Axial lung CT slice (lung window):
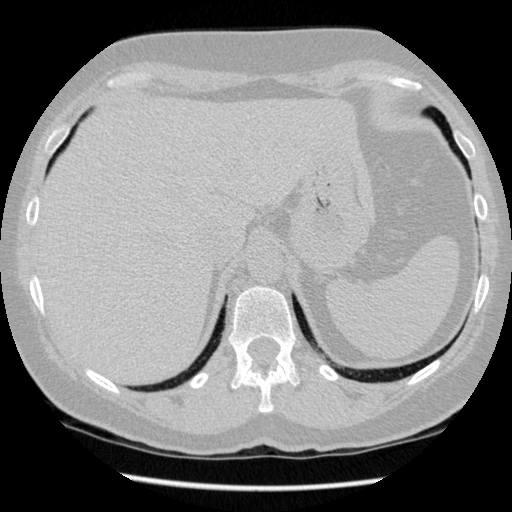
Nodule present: no